Question: I have a javascript using send text and photo, my problem is photo not send in my directory folder and empty column photo in database.
How to fix this? I'm confused :(
This is my screenshot result

'''
<script>
$(function () {
$('#fr_testi').on('submit', function (e) {
e.preventDefault();
$.ajax({
type: 'post',
url: 'testi.php',
data: $('#fr_testi').serialize(),
success: function () {
document.getElementById("sc_testi").innerHTML = "Succes :)";
$('#nama_testi').val("");
$('#status_testi').val("");
$('#foto_testi').val("");
$('#komentar_testi').val("");
}
});
});
});
</script>
<form method="POST" id="fr_testi" enctype="multipart/form-data">
<div class="control-group">
<label class="control-label">Nama</label>
<div class="controls">
<input name="nama" id="nama_testi" maxlength="100" type="text" required>
<input type="hidden" value="<?php echo $sk->kode?>" name="kode">
</div>
</div>
<div class="control-group">
<label class="control-label">Status</label>
<div class="controls">
<input id="status_testi" name="status" maxlength="100" type="text" required>
</div>
</div>
<div class="control-group">
<label class="control-label">Foto</label>
<div class="controls">
<input name="foto" id="foto_testi" type="file" required>
</div>
</div>
<div class="control-group type2">
<label class="control-label">Komentar</label>
<div class="controls">
<textarea maxlength="250" id="komentar_testi" name="komentar" required></textarea>
</div>
</div>
<center>
<button type="submit" class="button button_type_2 button_grey_light">Send</button><br/><br/>
<font color="green" id="sc_testi"></font>
</center>
</form>
'''
'''
<?php
include "element/koneksi.php";
$nama = $_POST['nama'];
$kode = $_POST['kode'];
if ($nama!=NULL or $kode!=NULL) {
date_default_timezone_set("Asia/Jakarta");
$tglnya = date("Y-m-d");
$status = $_POST['status'];
$komentar = $_POST['komentar'];
$warna = "#52B3D9";
$kon = "NO";
$namafile_tmp = $_FILES['foto']['tmp_name'];
if($namafile_tmp){
$namafile = $_FILES['foto']['name'];
$file = $kode."_".$tglnya."_".$namafile;
copy($namafile_tmp, "images/sekolah/testimoni/{$file}");
unlink($namafile_tmp);
}
$query= "INSERT INTO sekolah_testimoni VALUES(id_testi,'$kode','$nama','$komentar','$status','$file','$warna',now(),'$kon','$kon')";
mysql_query($query);
}
else
{
echo "<script language='JavaScript'>window.history.back() </script>";
}
?>
'''
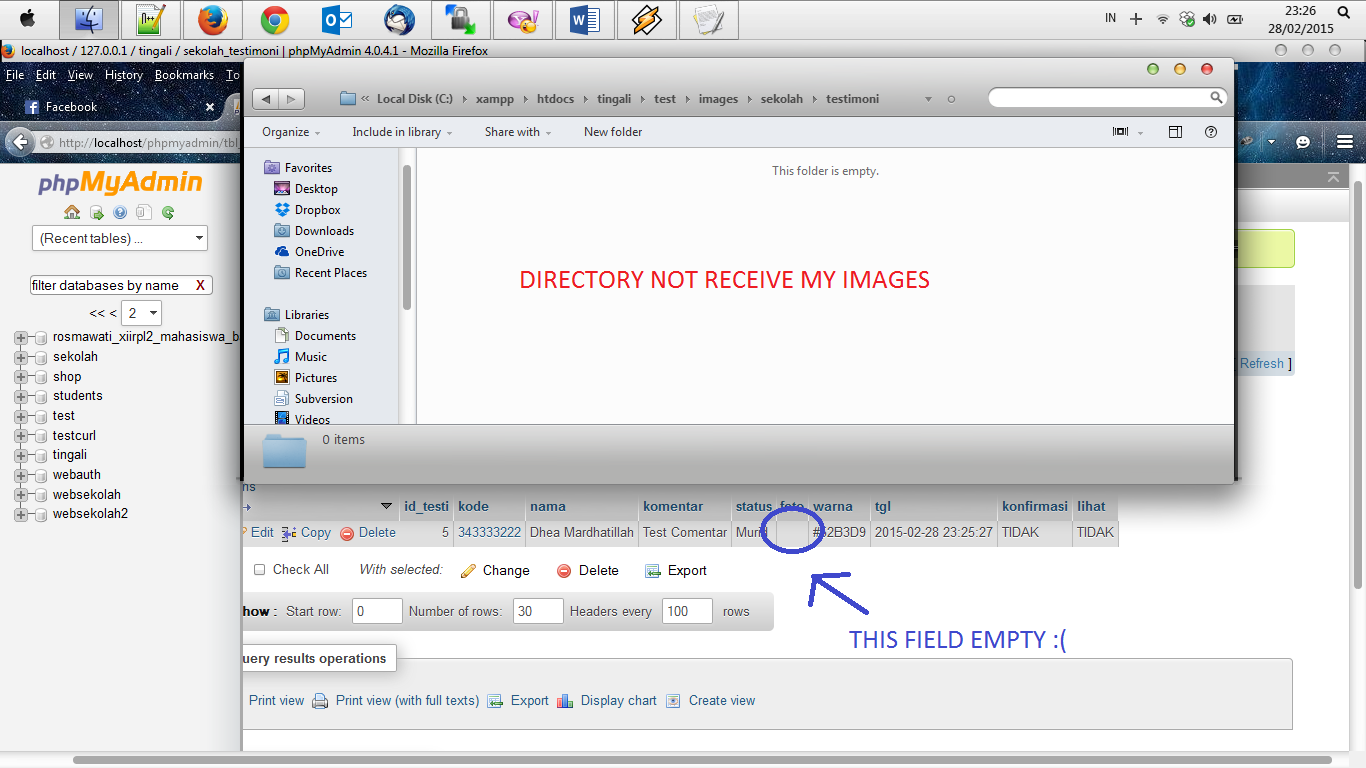
Answer: The jquery method serialize doesn't include input file type.
If you just want to register filename on DB, you can use JS like below instead of serialize.
'''
sendData = "";
$.each($("#formulario input, #formulario select"), function () {
if ($(this).prop("type") == "submit") return;
sendData += sendData!=""?"&":"";
sendData += $(this).prop("name") + "=" + $(this).val()
});
'''
But if you want to upload file, save on the server and then register the location on DB, you should post directly from HTML or use <URL> javascript object to perform this task.
'''
fileInputElement = document.getElementById("yourFileInputID");
var formData = new FormData();
formData.append("userfile", fileInputElement.files[0]);
// if you need to upload multiple files you should loop through the fileInputElement.files array, appending one by one
var request = new XMLHttpRequest();
request.open("POST", "http://yourURL/");
request.send(formData);
'''
Unfortunately this method doesn't work on old browsers. To get upload working on those you should use an iframe solution (post form to an invisible iframe without leaving the page).